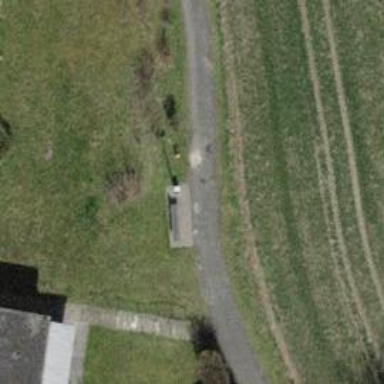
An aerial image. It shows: Bench.